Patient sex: F
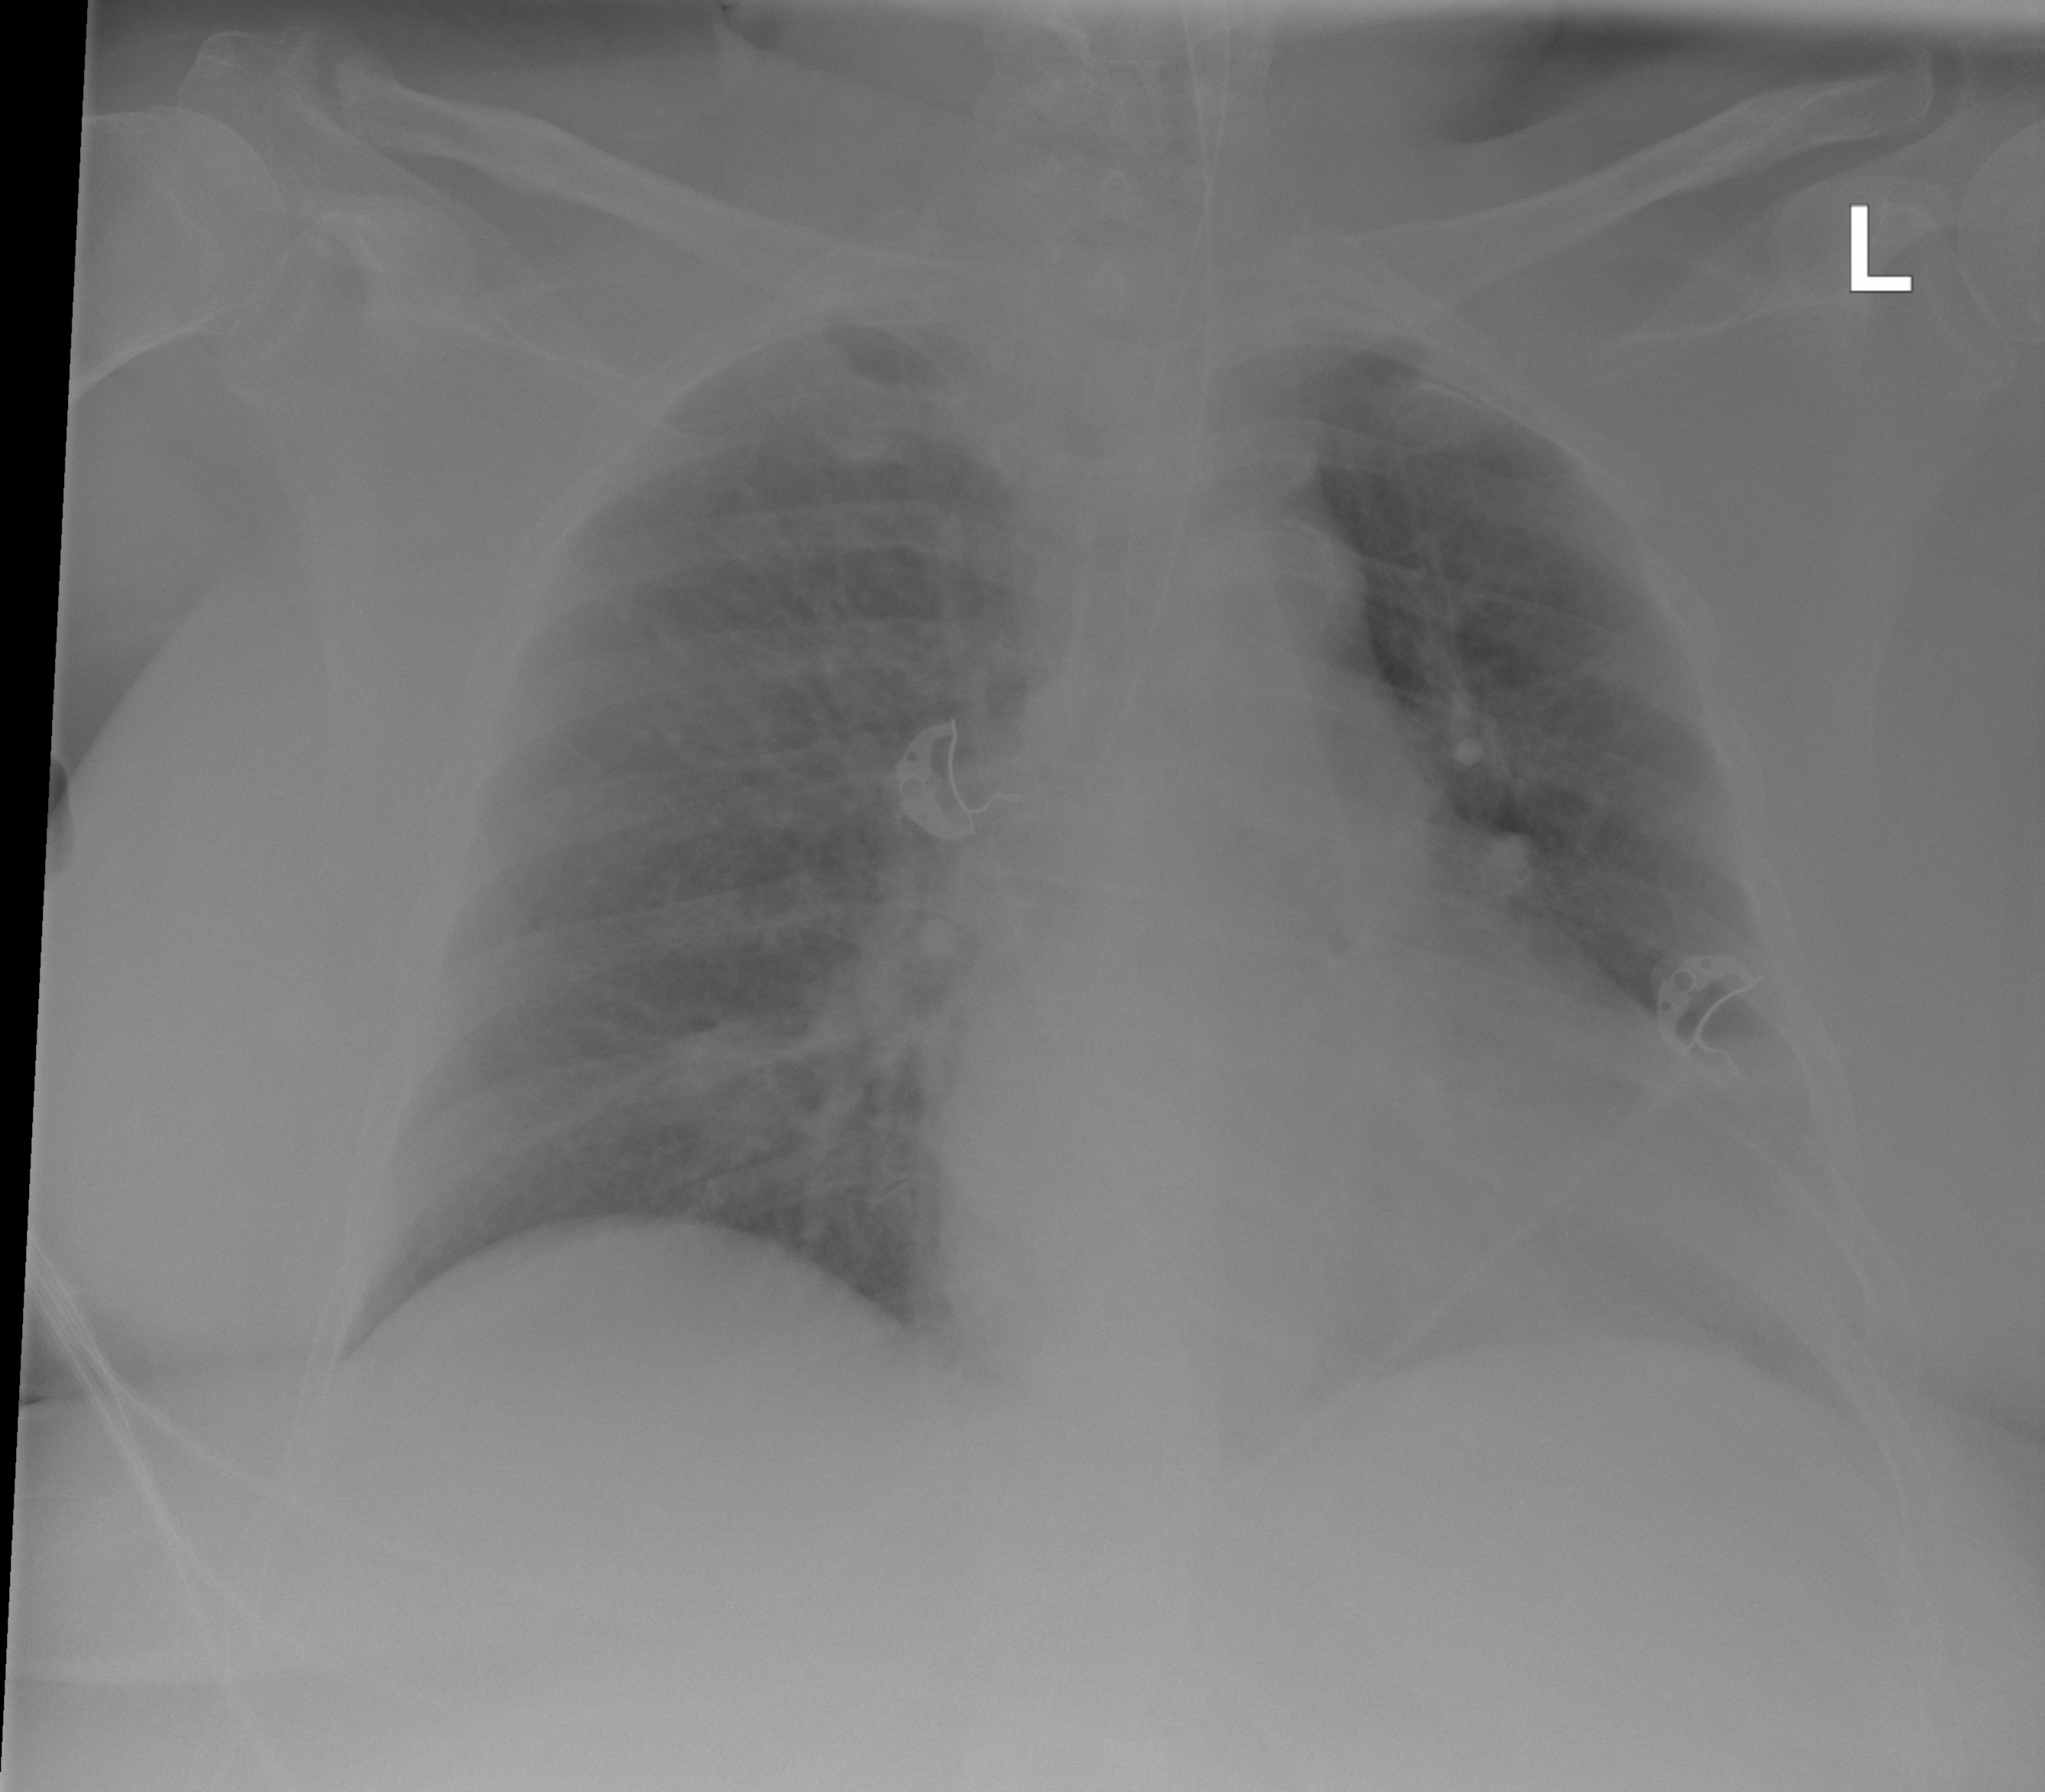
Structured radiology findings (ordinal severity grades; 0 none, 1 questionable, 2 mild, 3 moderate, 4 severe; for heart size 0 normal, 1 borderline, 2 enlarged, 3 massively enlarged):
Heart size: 2
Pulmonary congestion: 2
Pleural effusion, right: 0
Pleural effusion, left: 0
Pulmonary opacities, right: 1
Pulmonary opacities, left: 0
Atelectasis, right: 0
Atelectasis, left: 0